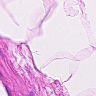
Metastatic tissue present: no